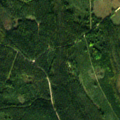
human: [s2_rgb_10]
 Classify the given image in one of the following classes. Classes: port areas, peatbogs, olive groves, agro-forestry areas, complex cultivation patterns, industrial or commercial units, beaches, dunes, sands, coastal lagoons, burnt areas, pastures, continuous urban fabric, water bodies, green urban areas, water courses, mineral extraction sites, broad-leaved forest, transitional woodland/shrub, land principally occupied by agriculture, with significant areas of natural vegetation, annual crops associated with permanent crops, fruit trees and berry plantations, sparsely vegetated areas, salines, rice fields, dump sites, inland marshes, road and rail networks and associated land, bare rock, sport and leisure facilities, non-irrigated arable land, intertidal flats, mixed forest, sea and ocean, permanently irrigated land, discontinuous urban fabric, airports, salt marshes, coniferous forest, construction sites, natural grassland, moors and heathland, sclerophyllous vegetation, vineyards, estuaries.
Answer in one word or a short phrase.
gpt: coniferous forest, transitional woodland/shrub